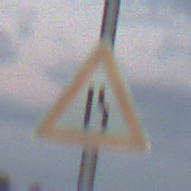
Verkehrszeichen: EinseitigVerengteFahrbahnRechts
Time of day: SunriseSunset
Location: Outdoor (Nature)
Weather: PartlyCloudy
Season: NotSpecified
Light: Natural